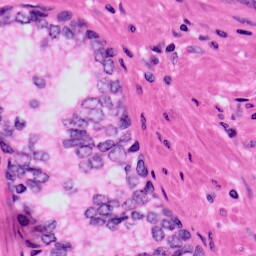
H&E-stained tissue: Prostate